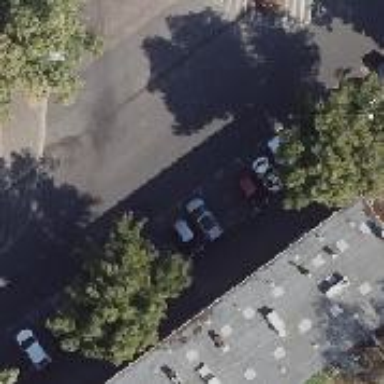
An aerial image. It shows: Residential road with asphalt surface. There are sidewalks on both sides and lane for parking on the right.